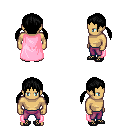
a pixel art fantasy rpg character, male body template, human, tanned skin, pink cape, magenta pants, black twin-tailed hairstyle, ghillies, four views (front, back, left, right), 2x2 character sprite sheet, small pixel art, hard edges, no anti-aliasing